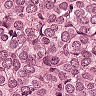
Metastatic tissue present: yes